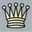
Piece: wQ